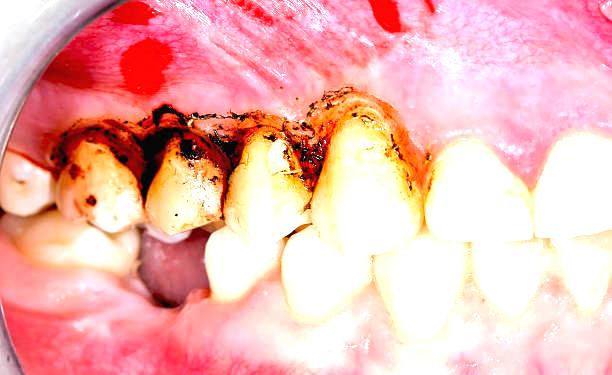
Condition: Gingivitis